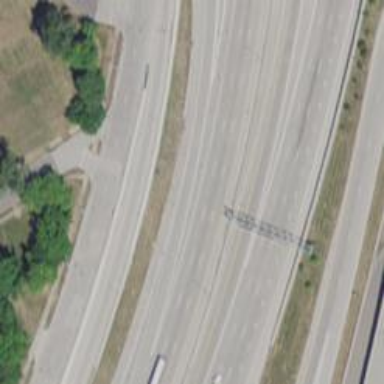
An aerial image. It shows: View of motorway.